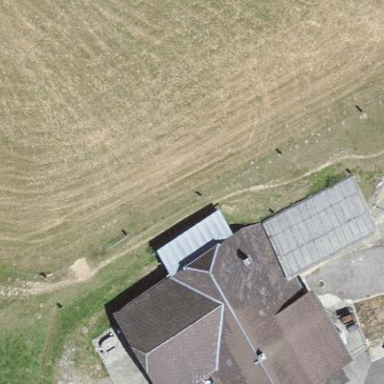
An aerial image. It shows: Farm building.